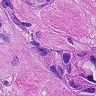
Metastatic tissue present: yes